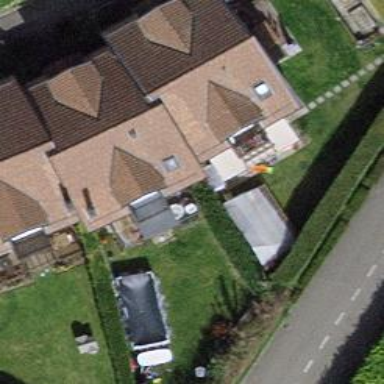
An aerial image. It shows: Garden surrounded by fence.